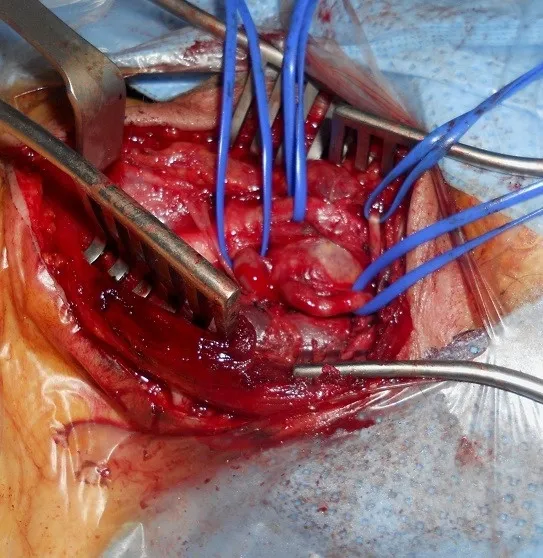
Intraoperative view: aneurysm at the origin of the right ICA.
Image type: medical_photograph (other_medical_photograph)